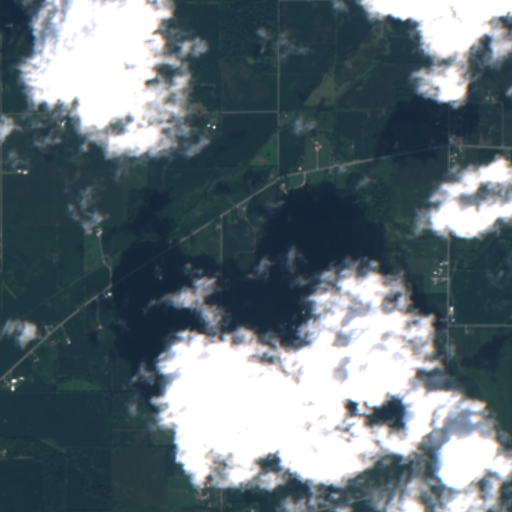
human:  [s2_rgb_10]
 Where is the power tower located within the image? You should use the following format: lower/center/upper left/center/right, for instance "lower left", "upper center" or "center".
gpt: The power tower is located in the lower left of the image.
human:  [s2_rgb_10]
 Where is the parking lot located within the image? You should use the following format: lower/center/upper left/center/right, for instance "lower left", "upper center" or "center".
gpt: There is no parking lot in the image.